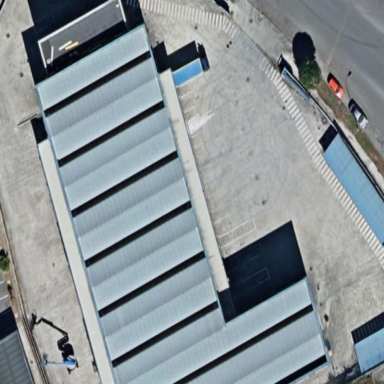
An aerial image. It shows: Industrial building.